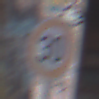
Verkehrszeichen: Geschwindigkeit30
Umgebung: Outdoor, Suburban
Tageszeit: SunriseSunset
Wetter: PartlyCloudy
Licht: Natural
Jahreszeit: NotSpecified
Kontrast: LowContrast